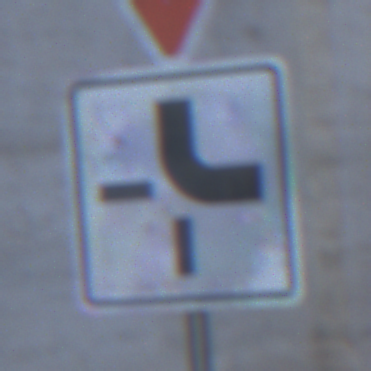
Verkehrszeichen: VerlaufVorfahrtsstrasse4
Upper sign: VorfahrtGewaehren
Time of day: SunriseSunset
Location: Outdoor (Urban)
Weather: Clear
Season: NotSpecified
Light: Natural